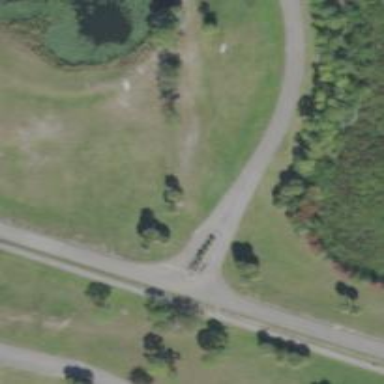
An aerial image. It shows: Disc golf basket.